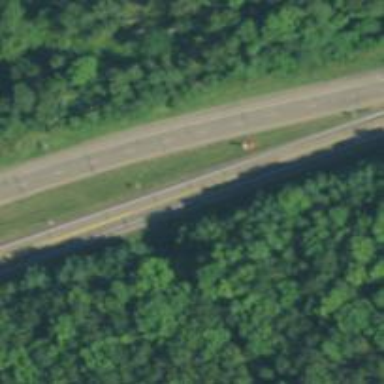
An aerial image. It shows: This image shows trunk highway that functions as expressway.